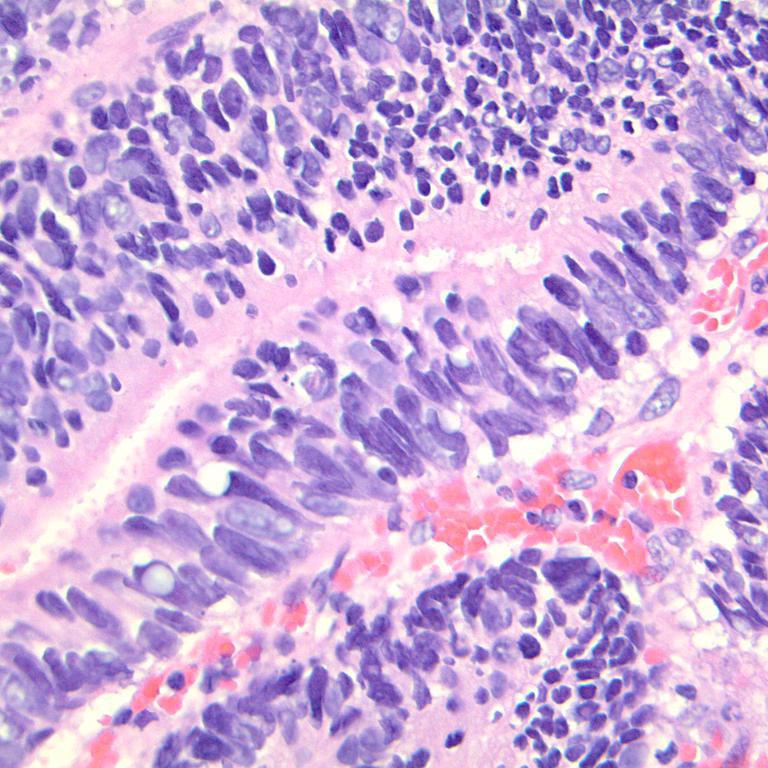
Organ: colon
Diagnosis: adenocarcinomas